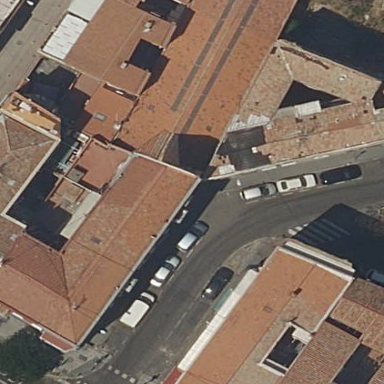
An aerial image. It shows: Part of building.